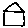
Label: house